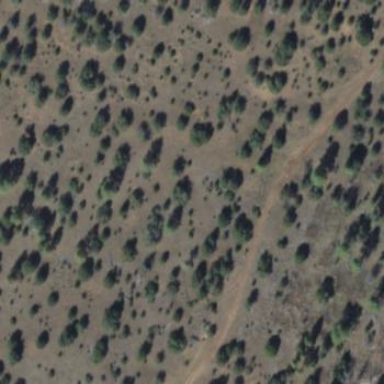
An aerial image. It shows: Patch of scrub vegetation.